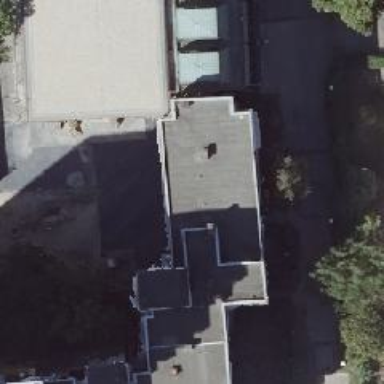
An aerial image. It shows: Kindergarten.